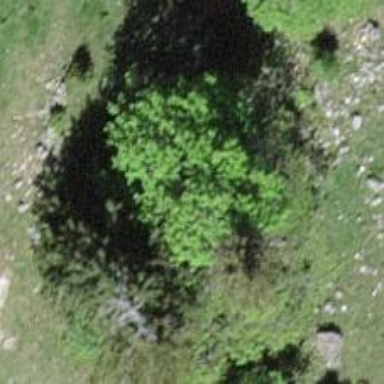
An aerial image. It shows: Mixed forest with variety of leaf types and cycles.